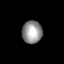
Tissue: lung
Cell type: Others
Senescence score: 0.2106
Nuclear area (px): 452
Mean DAPI intensity: 145.414